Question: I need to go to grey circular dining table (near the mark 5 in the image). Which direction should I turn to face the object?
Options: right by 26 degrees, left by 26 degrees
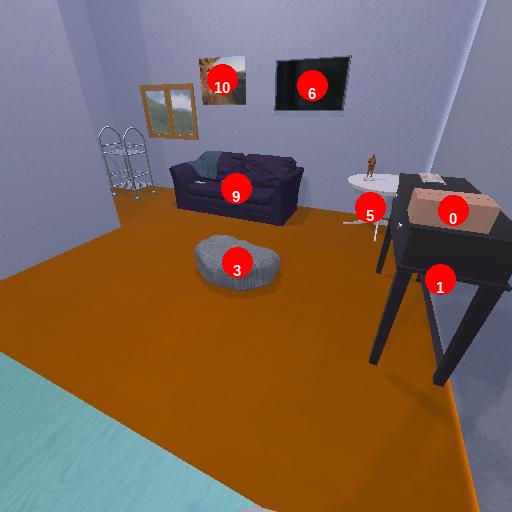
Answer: right by 26 degrees